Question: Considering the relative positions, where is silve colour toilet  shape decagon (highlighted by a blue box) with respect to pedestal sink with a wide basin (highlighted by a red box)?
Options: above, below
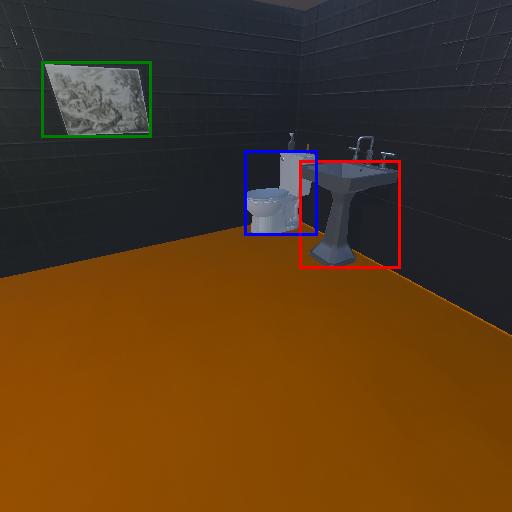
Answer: above